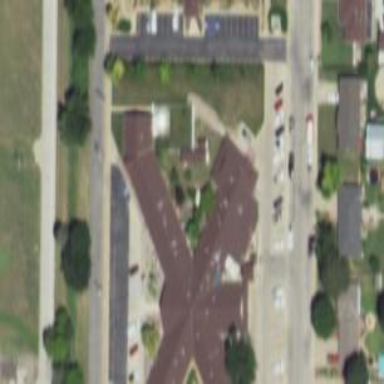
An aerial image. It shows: Nursing home building.